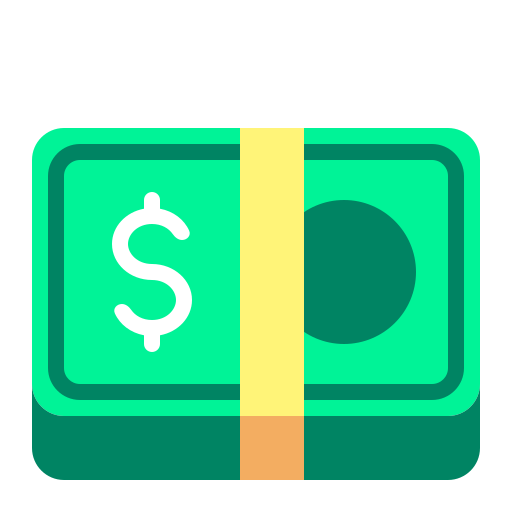
dollar banknote flat